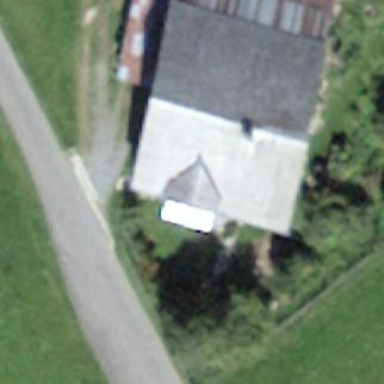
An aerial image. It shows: Farm building.